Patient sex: F
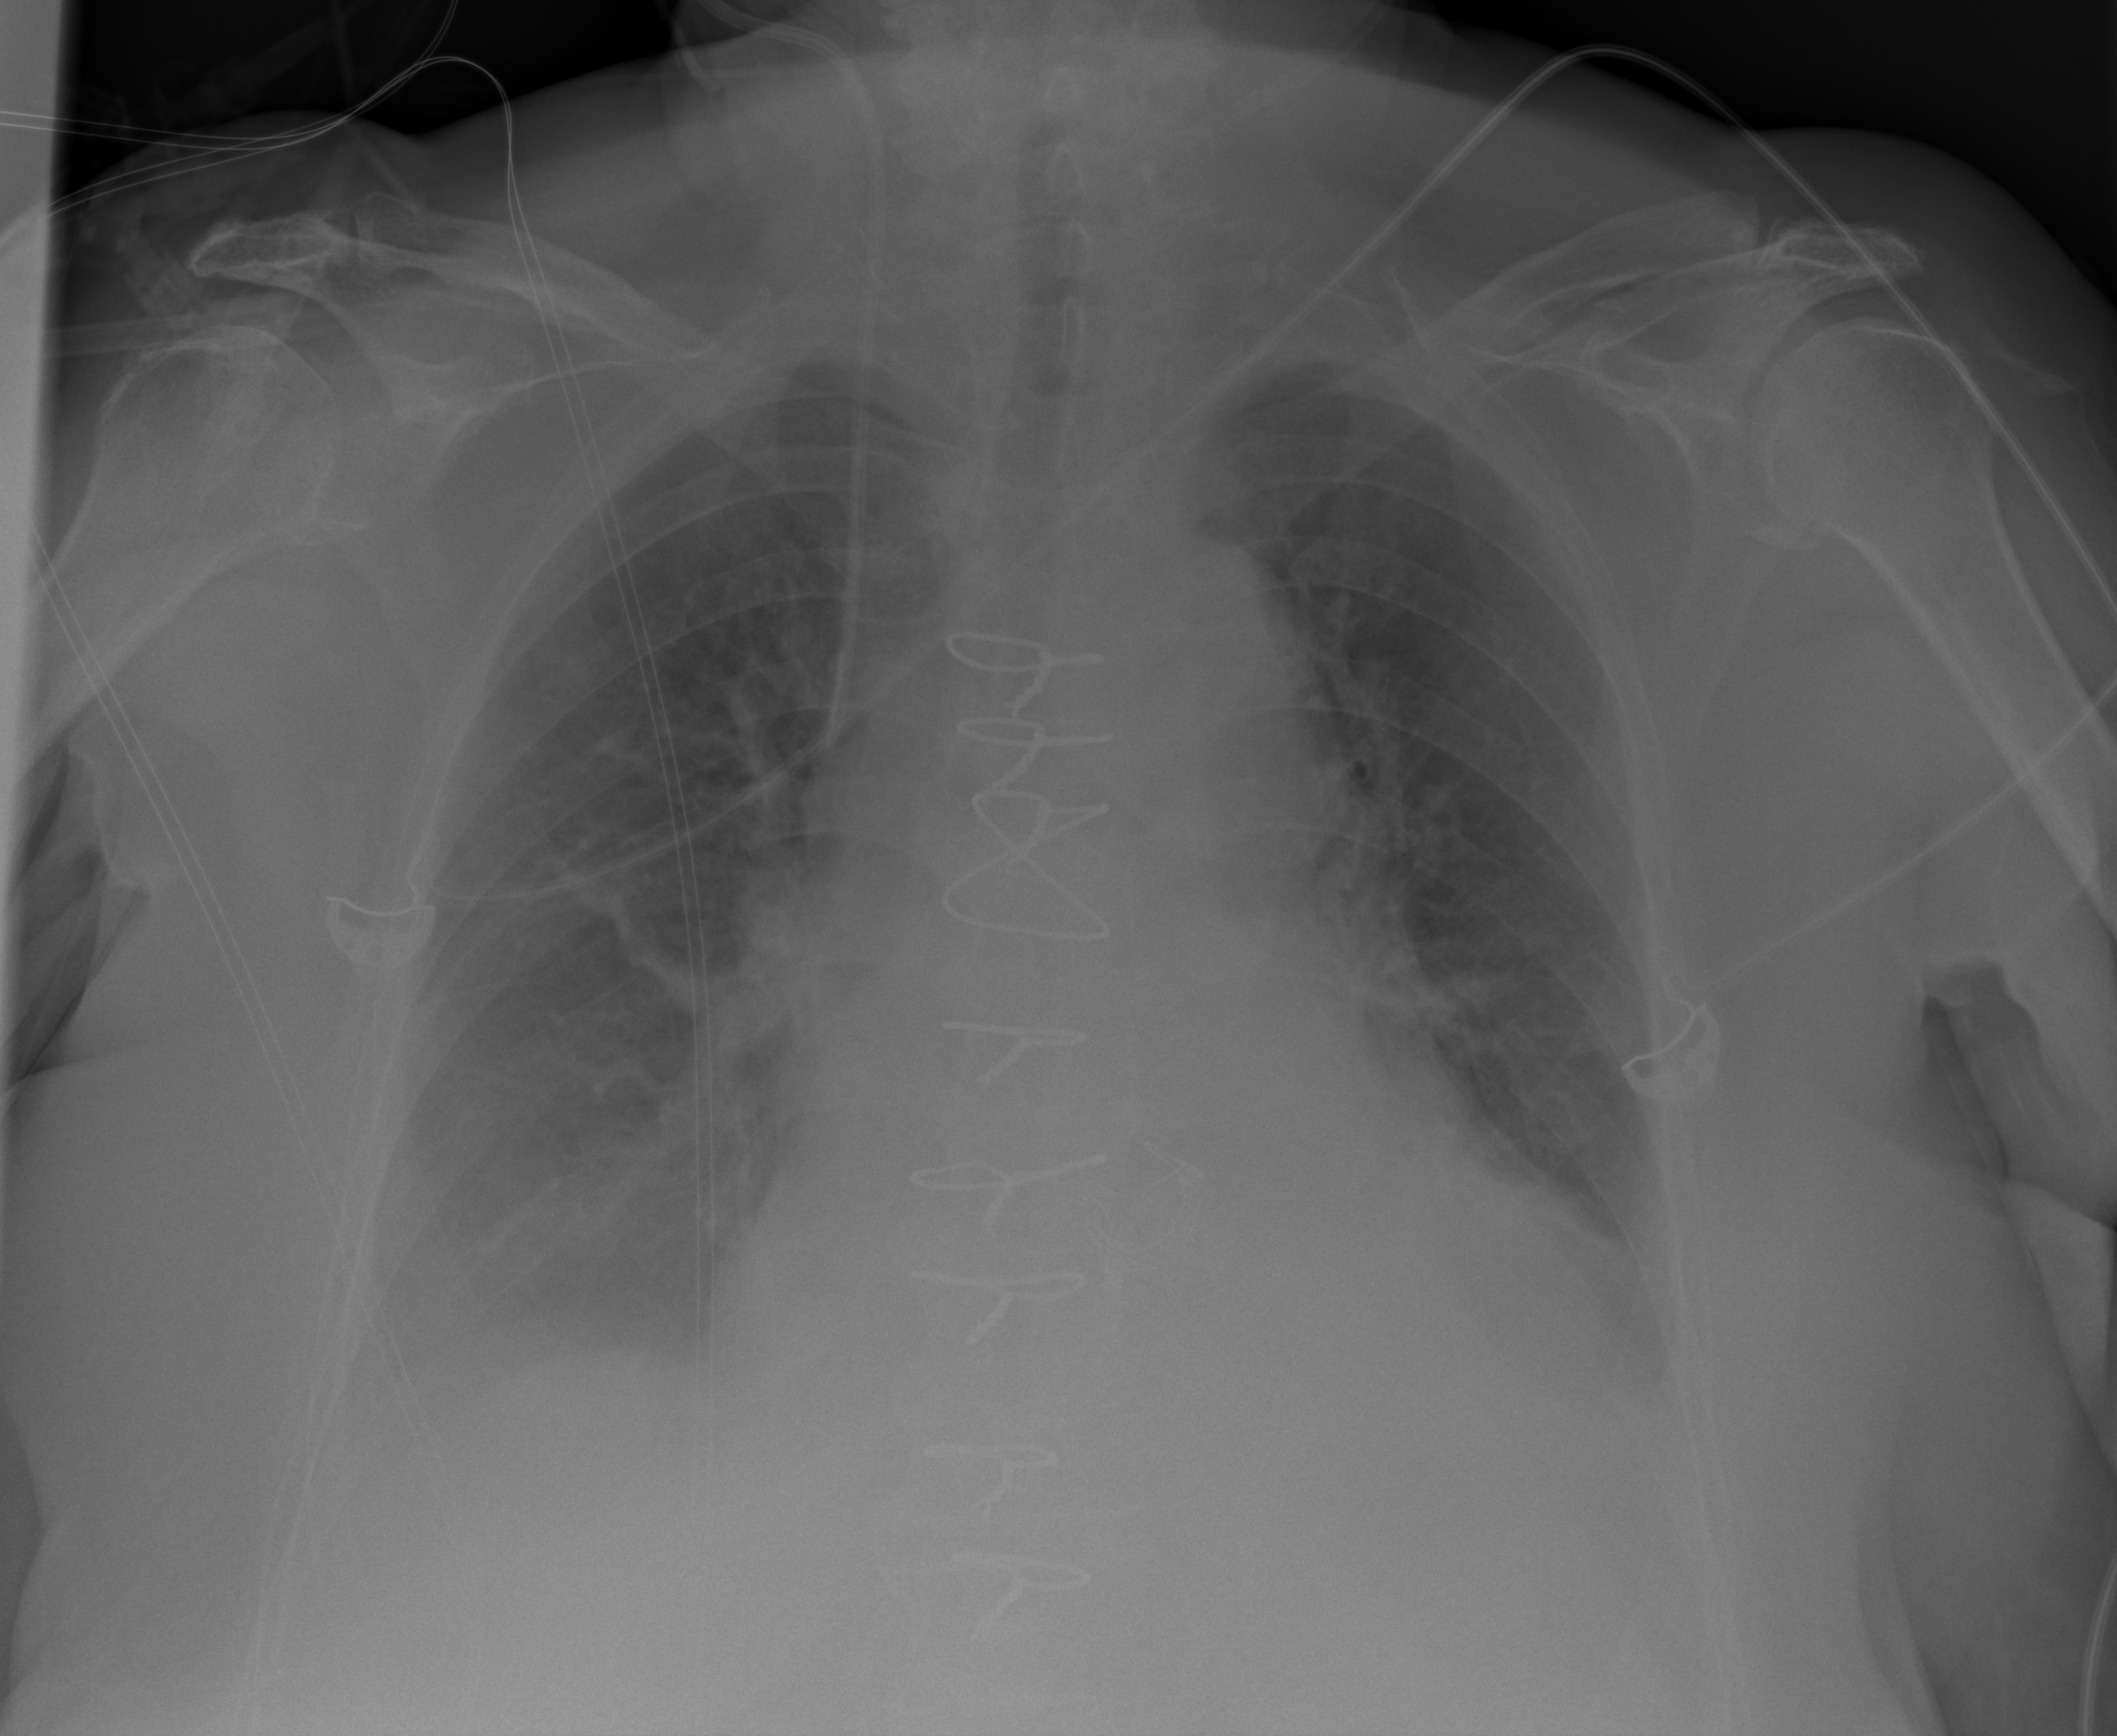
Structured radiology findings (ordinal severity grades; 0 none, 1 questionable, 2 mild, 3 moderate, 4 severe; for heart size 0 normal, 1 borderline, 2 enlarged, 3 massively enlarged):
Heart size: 2
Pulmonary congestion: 2
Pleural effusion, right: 3
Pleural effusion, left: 3
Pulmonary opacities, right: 2
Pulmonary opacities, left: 2
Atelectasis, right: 2
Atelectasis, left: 2